Question: I downloaded an update of Xcode today. In my cocos2d 3.0 project it shows "unused function 'getBit'",
"unused variable 'action'" and "unused function 'v2fforangle'". I am really confused. Must I download some cocos2d updates or delete/change something?

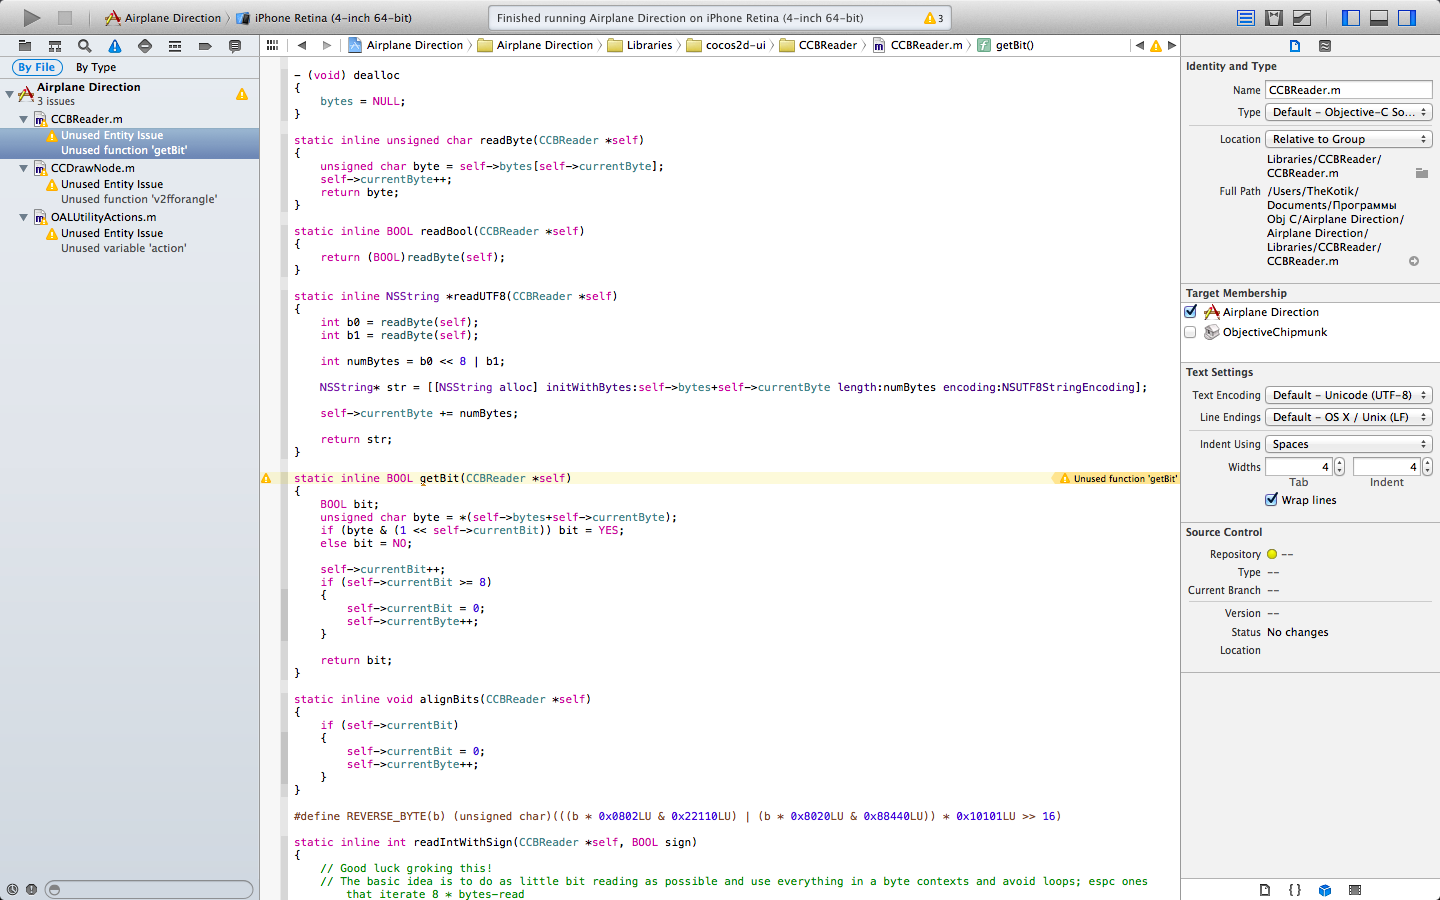
Answer: Nothing's wrong with Xcode, nothing changed in your cocos2d code either. Update just turned on unused functions/variables/etc warnings. If it bothers you, you can turn it off in project settings.